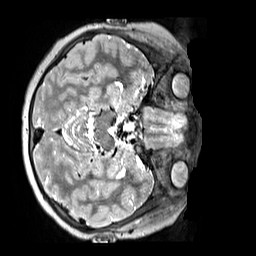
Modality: T2w
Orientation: axial
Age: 10
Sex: male
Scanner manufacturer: siemens
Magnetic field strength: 3 T
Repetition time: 3.2 s
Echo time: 0.408 s